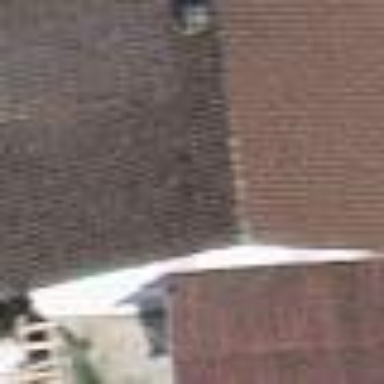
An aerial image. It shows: Building with tile roof.